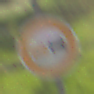
Verkehrszeichen: Ueberholverbot
Umgebung: Outdoor, RoadRail
Tageszeit: MorningAfternoon
Wetter: PartlyCloudy
Licht: Natural
Jahreszeit: NotSpecified
Kontrast: HighContrast